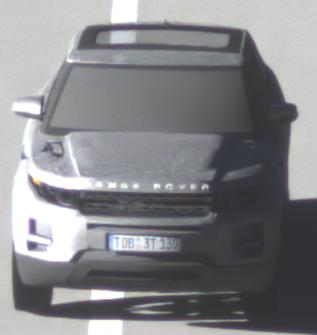
Make: Land Rover
Model: Range Rover Evoque 2.0 Si4
Detailed model: Range Rover Evoque (I)
Model produced from: 2011/08
Model produced until: 2013/11
Doors: 5
Color: white
Road condition: dry road
Daytime: sunrise or sunset
Contrast: medium contrast